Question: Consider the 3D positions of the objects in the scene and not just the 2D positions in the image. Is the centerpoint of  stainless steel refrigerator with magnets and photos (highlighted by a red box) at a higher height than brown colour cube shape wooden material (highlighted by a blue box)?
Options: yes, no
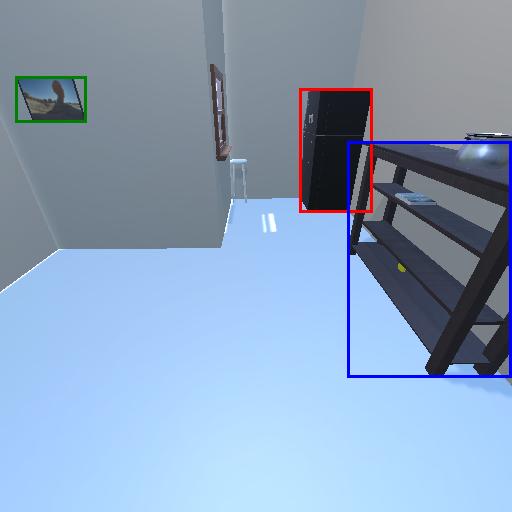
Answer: yes